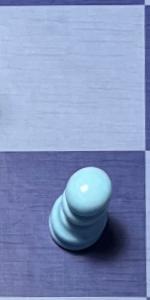
Label: Pawn_White